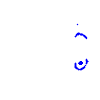
Particle: proton